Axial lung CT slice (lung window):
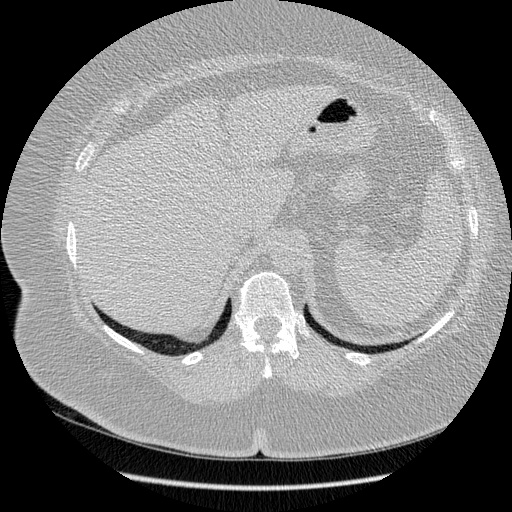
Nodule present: no